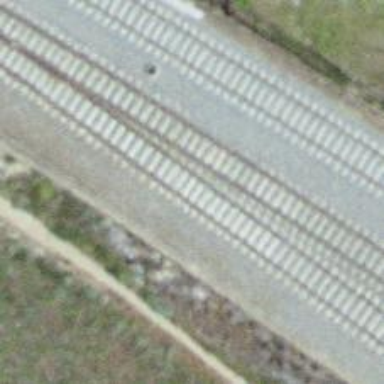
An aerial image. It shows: Rail siding with electrified contact lines on embankment.